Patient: sex M, age 65
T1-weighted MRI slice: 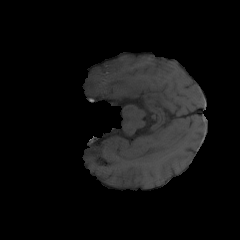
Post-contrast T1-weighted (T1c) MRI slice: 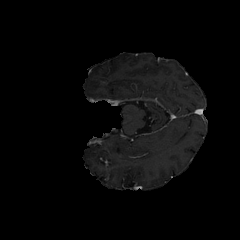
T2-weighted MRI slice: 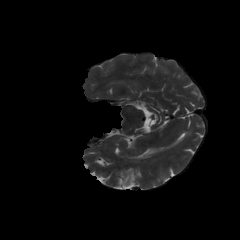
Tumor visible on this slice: no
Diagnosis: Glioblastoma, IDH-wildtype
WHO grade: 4